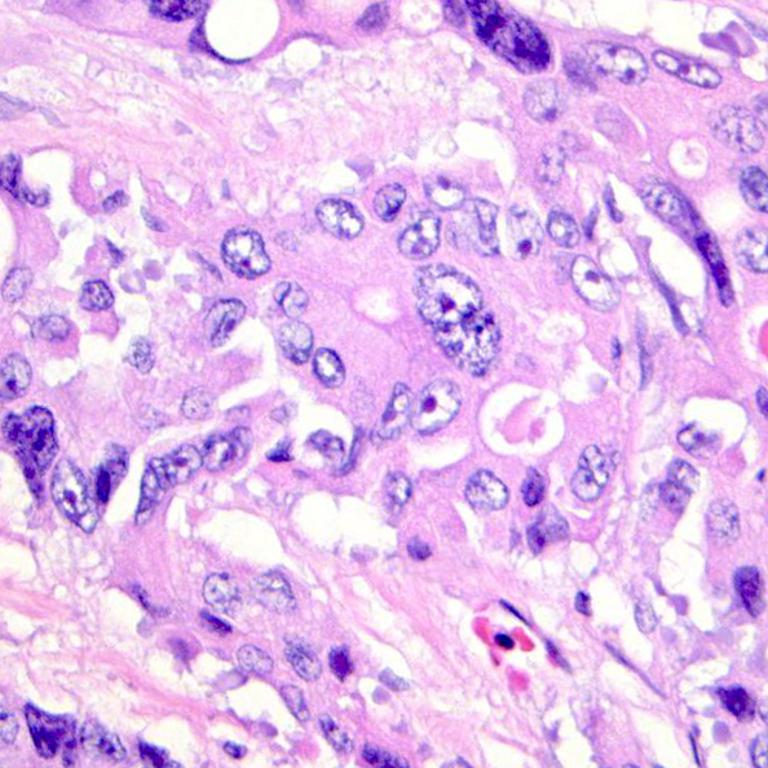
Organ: colon
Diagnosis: adenocarcinomas